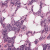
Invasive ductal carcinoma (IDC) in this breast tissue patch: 1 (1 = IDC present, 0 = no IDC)